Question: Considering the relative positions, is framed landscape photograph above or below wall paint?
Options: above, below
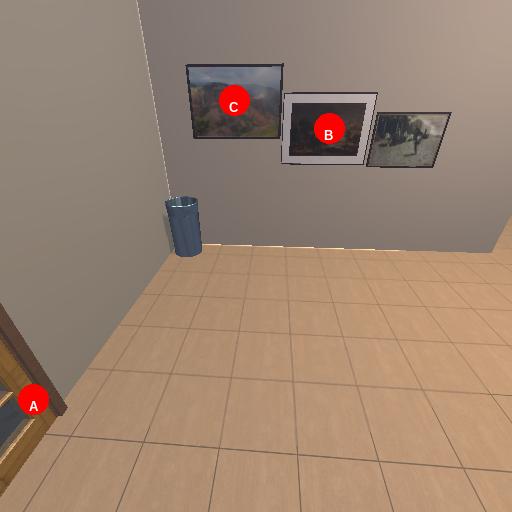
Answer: above